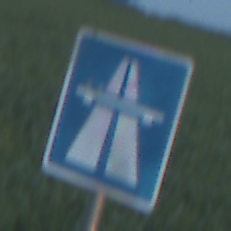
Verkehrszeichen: Autobahn
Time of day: SunriseSunset
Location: Outdoor (Nature)
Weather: PartlyCloudy
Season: NotSpecified
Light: Natural